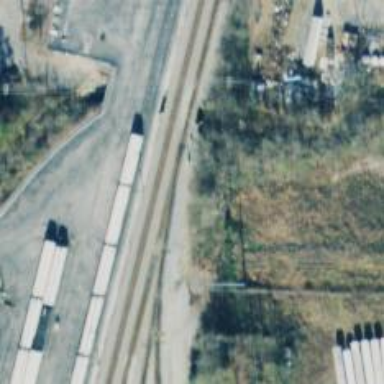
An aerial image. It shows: Railway spur junction.